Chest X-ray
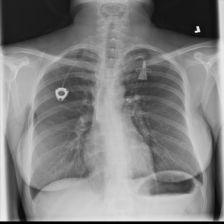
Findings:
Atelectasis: negative
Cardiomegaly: negative
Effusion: negative
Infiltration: negative
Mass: negative
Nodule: negative
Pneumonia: negative
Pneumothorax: negative
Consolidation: negative
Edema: negative
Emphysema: negative
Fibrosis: negative
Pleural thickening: negative
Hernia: negative